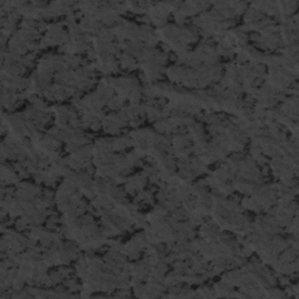
Label: frost